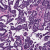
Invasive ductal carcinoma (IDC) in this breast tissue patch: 1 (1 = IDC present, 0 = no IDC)